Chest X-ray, AP view. Patient: 21 years old, sex M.
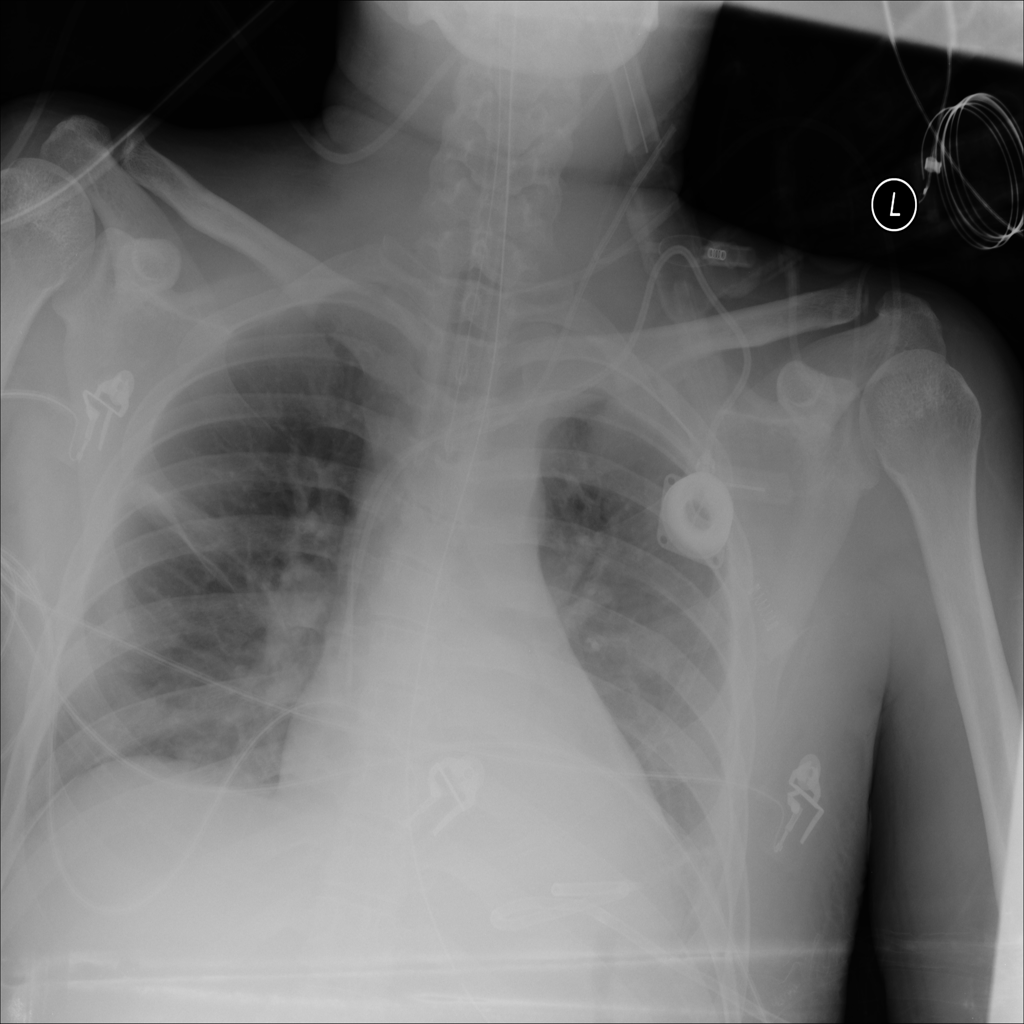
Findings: No Finding